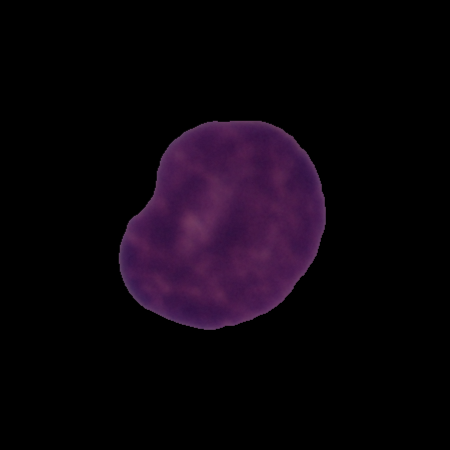
Label: healthy